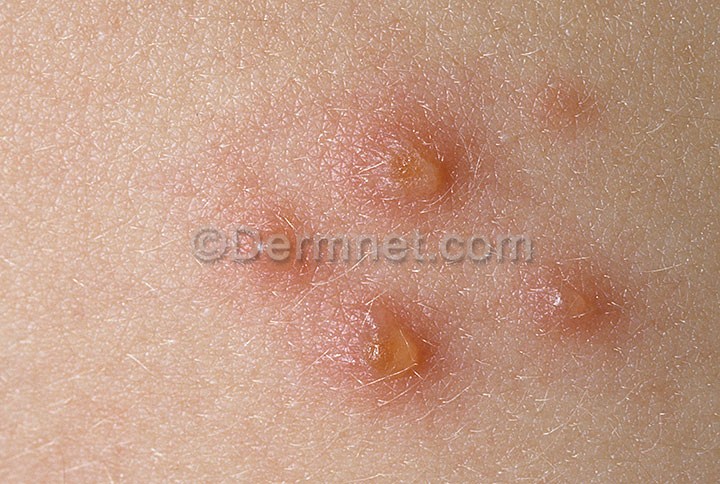
Disease: Warts Molluscum and other Viral Infections